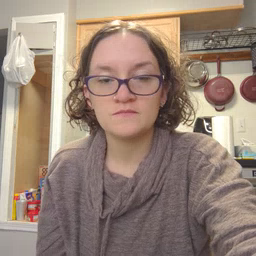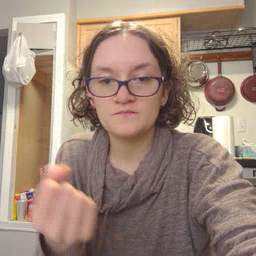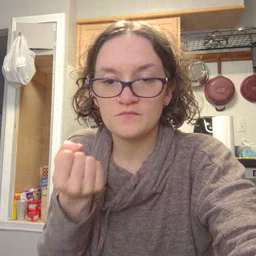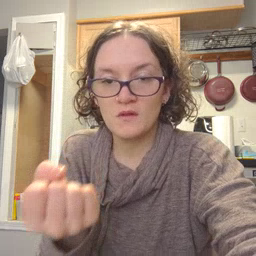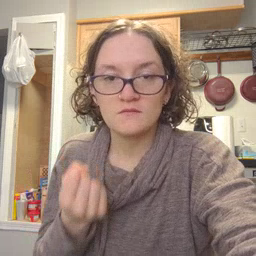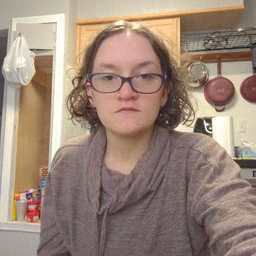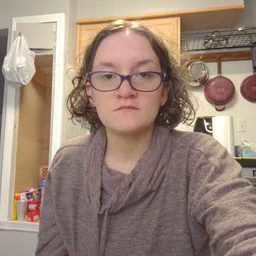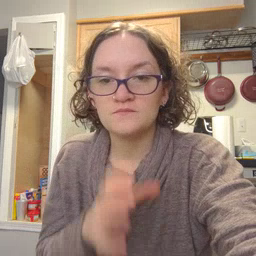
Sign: drawer